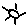
Label: sun